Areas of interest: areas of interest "Sport and cultural"
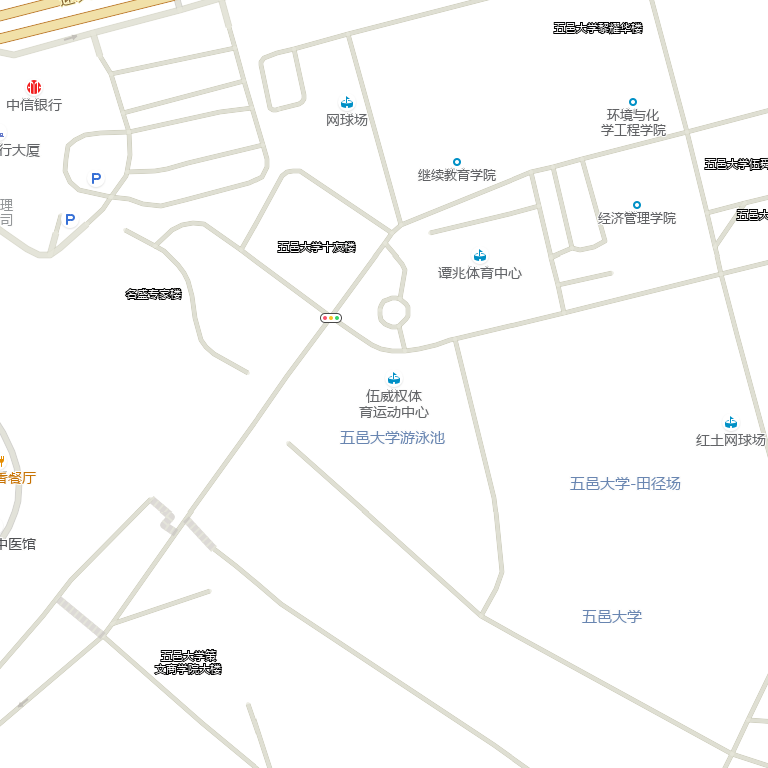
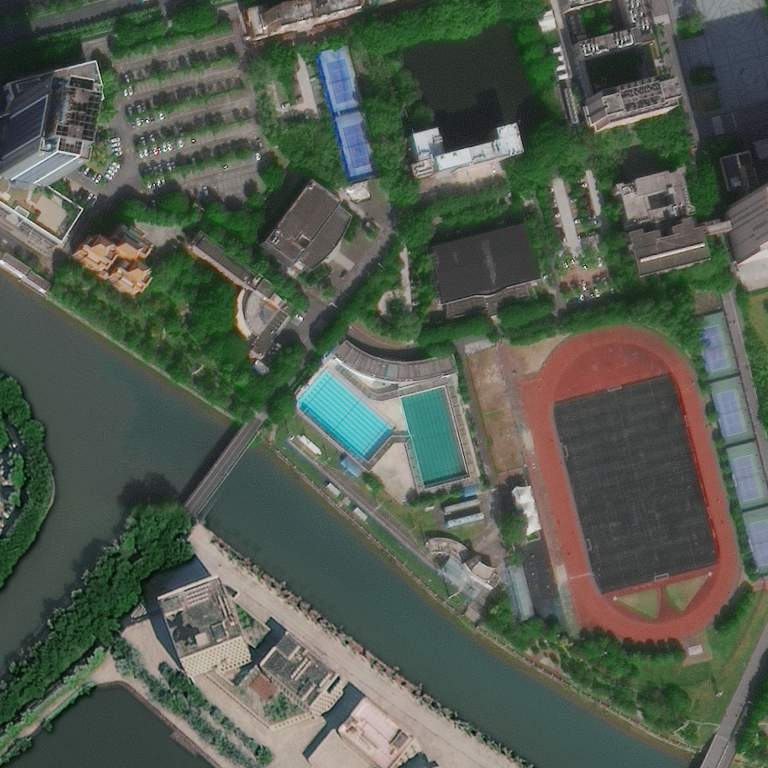